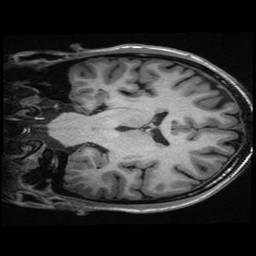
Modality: T1w
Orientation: coronal
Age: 21
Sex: female